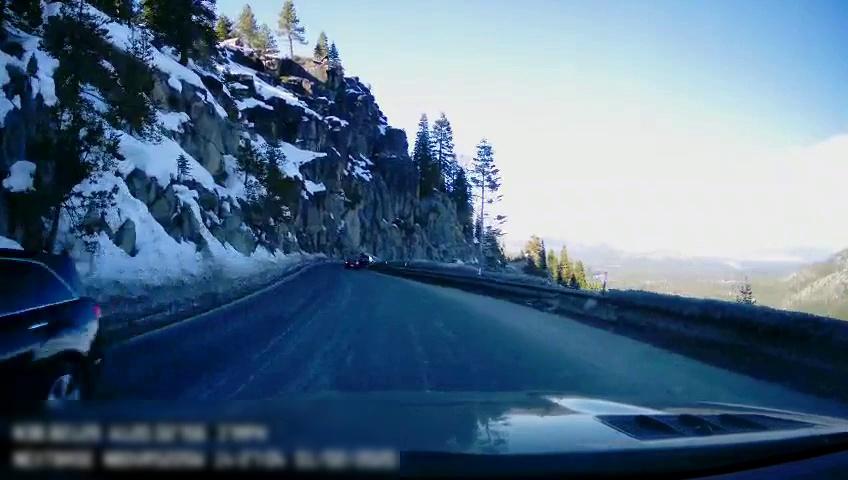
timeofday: Day
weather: Sunny
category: Drivable Space
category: Vehicles | SUV
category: Vehicles | SUV
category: Vehicles | Car
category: Lanes | Opposite Lane